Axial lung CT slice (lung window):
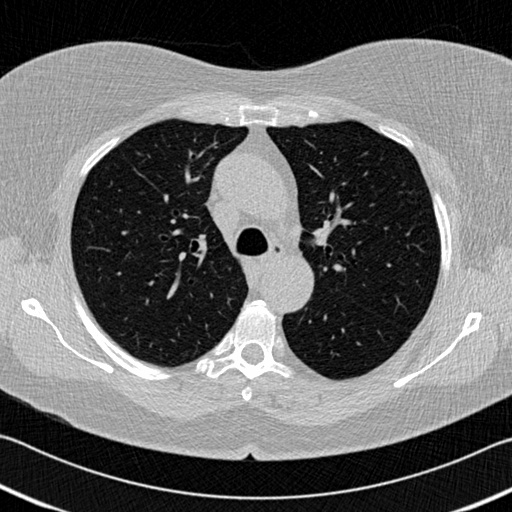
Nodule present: no